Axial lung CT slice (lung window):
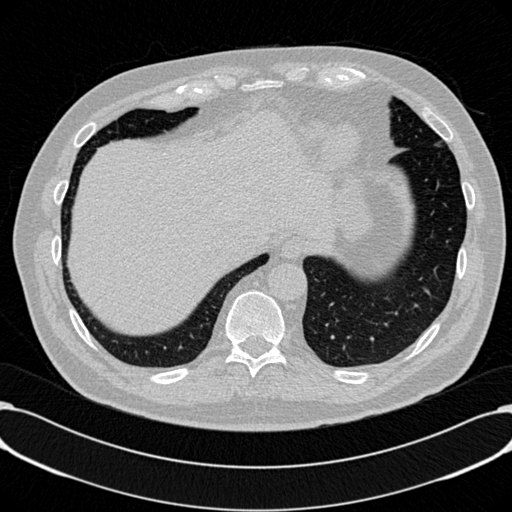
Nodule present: no